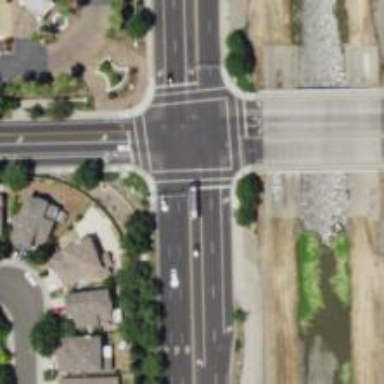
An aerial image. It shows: Secondary road.